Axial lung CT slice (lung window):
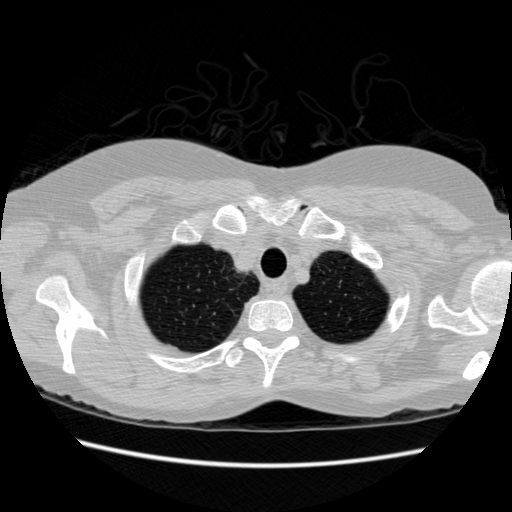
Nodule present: no